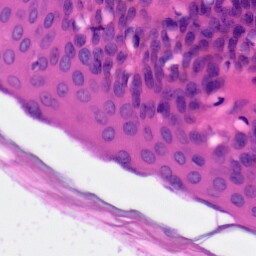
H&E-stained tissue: Skin